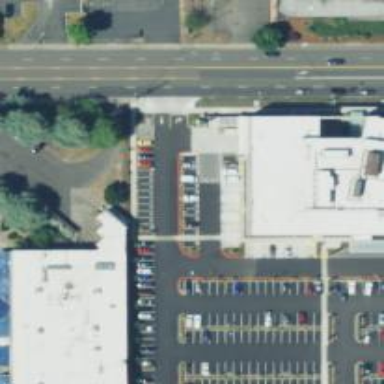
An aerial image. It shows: Parking space.